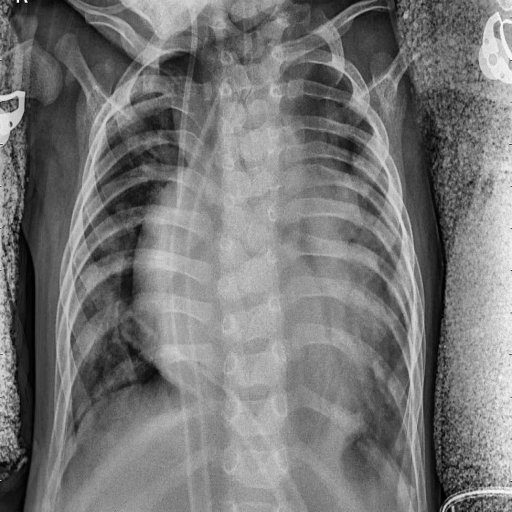
Finding: PNEUMONIA